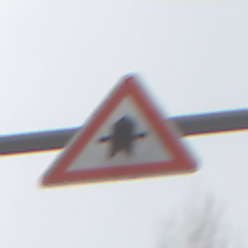
Verkehrszeichen: Vorfahrt
Umgebung: Outdoor, Nature
Tageszeit: MorningAfternoon
Wetter: PartlyCloudy
Licht: Natural
Jahreszeit: Winter
Kontrast: MediumContrast